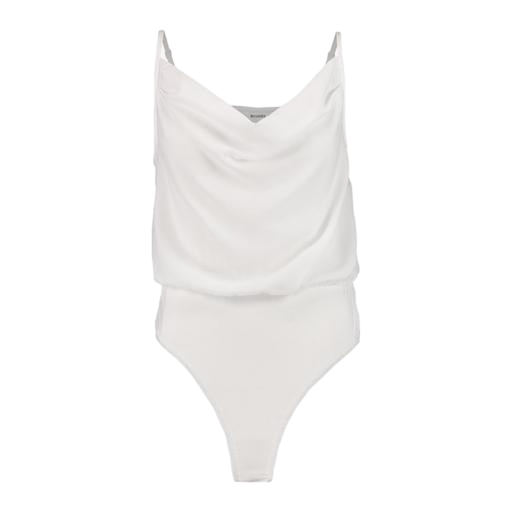
white body suit, nly drapey waistcoat, white cami, white background